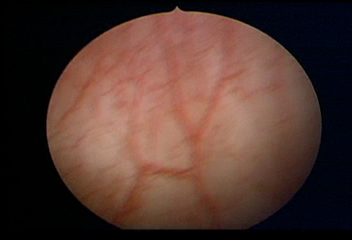
Modality: WLC
Class: Normal mucosa
Bladder cancer association: No